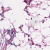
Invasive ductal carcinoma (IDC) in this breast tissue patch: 0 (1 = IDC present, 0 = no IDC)